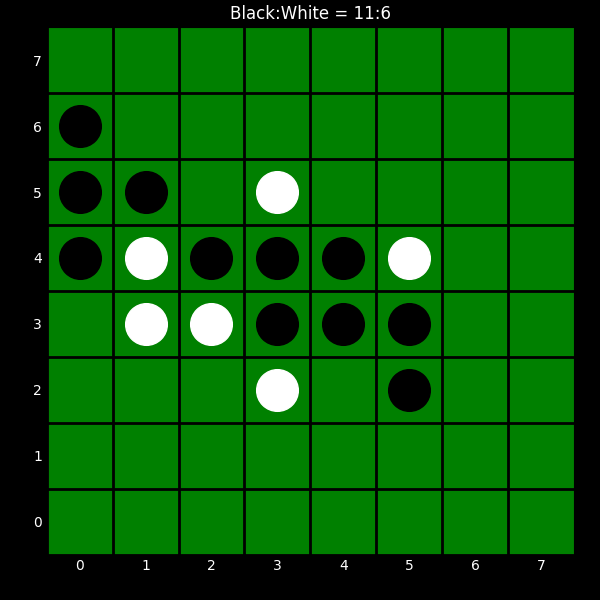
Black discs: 11
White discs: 6